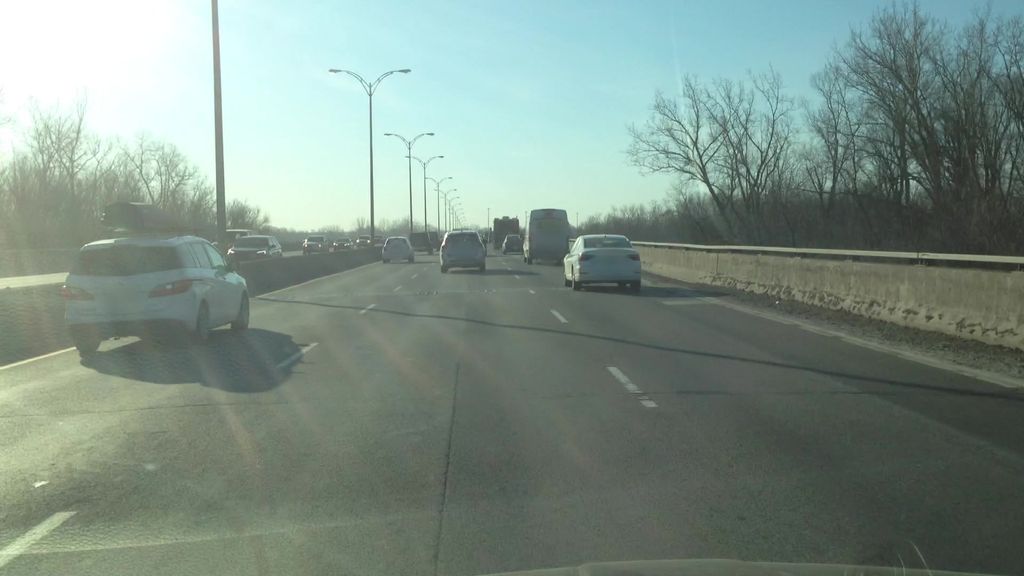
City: montreal